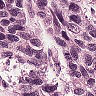
Metastatic tissue present: yes